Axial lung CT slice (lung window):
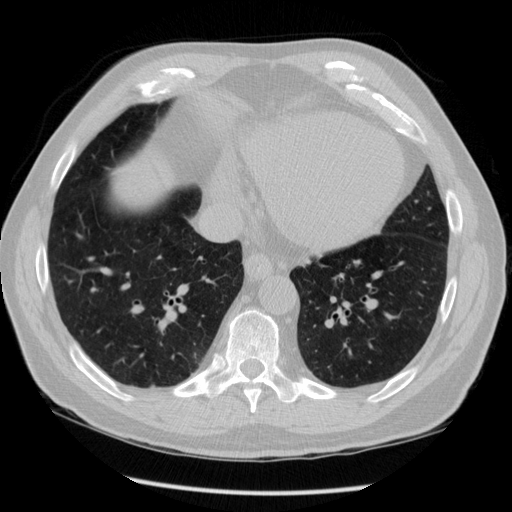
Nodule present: no